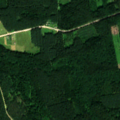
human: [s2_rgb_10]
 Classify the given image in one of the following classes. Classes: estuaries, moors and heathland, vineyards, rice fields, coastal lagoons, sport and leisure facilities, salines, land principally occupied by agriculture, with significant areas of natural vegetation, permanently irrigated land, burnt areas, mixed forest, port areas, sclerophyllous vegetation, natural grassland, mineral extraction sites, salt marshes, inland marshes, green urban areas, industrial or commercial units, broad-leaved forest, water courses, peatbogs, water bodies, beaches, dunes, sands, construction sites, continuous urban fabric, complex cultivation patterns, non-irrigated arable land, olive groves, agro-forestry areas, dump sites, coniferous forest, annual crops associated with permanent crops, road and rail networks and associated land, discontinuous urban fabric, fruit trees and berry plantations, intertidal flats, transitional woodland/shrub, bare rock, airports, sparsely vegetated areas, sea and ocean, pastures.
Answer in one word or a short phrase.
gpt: land principally occupied by agriculture, with significant areas of natural vegetation, broad-leaved forest, coniferous forest, mixed forest